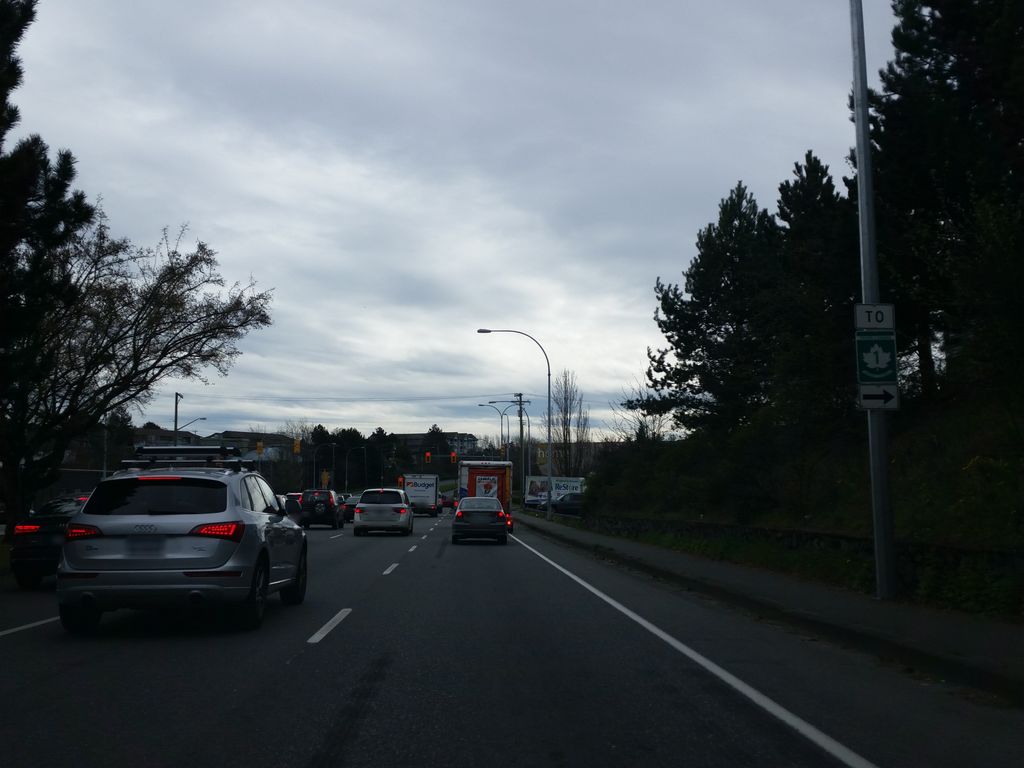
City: victoria